Question: In our Java servlet (2.5) in Tomcat 6, we use Spring and Spring security 3 but no Spring MVC. We try to implement CSRF security, and therefor we added the '_csrf' token to all our forms. For file uploads we added the 'org.springframework.web.multipart.support.MultipartFilter' to our 'web.xml', and also fixed the commons-fileupload dependency.
We can see that the request is parsed and wrapped, but spring security is also wrapping the request again, so we can't access the multipart data anymore, can we? I tried casting the request object to 'MultipartHttpServletRequest' but it failed. All examples on the internet show how to access the file item in a Spring MVC controller. I'm a bit lost here.

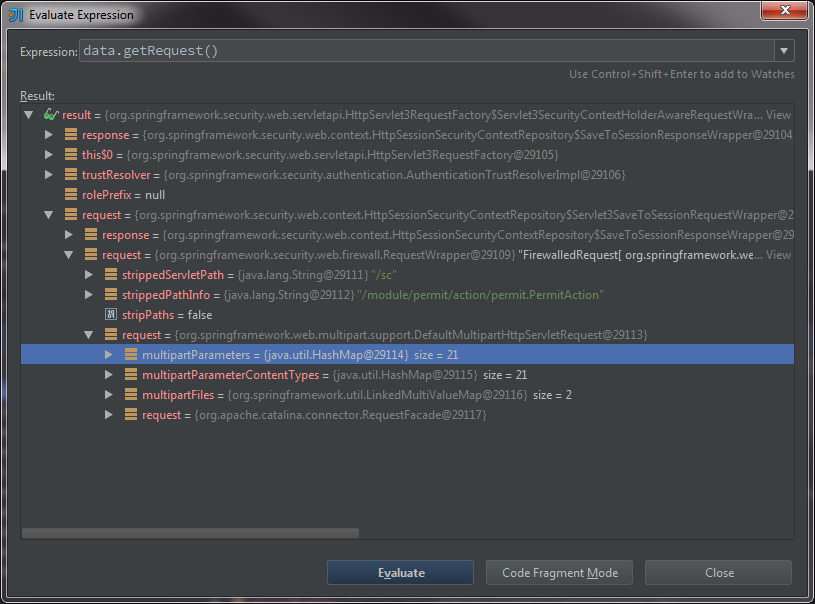
Answer: All those wrappers extend from the standard <URL> method and test it instead.
You can even do it in a loop if it actually returned another 'ServletRequestWrapper' implementation.
'''
public static <R extends ServletRequest> R unwrap(ServletRequest request, Class<R> type) {
ServletRequest current = request;
while (!type.isInstance(current) && current instanceof ServletRequestWrapper) {
current = ((ServletRequestWrapper) current).getRequest();
}
return type.isInstance(current) ? type.cast(current) : null;
}
'''
Usage:
'''
MultipartHttpServletRequest multipartRequest = unwrap(request, MultipartHttpServletRequest.class);
// ...
'''
---
As to the bonus question: your webapp's runtime classpath contains somewhere Servlet 3.0+ API. If that's not the intent, then it's likely simply a dirty runtime classpath. Just cleanup it to get rid of Servlet 3.0+ libraries. Folders covered by the webapp's runtime classpath are a.o. WAR's '/WEB-INF/lib', server's '/lib' and JRE's '/lib'.